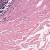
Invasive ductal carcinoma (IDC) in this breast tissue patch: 0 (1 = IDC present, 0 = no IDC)